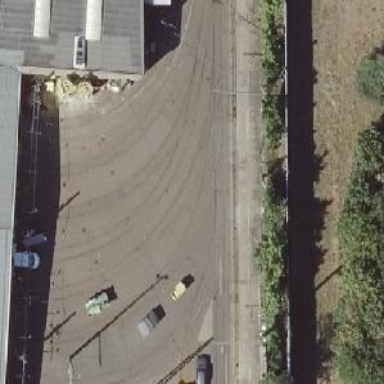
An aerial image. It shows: Tram railway running through yard with contact lines for electrification.